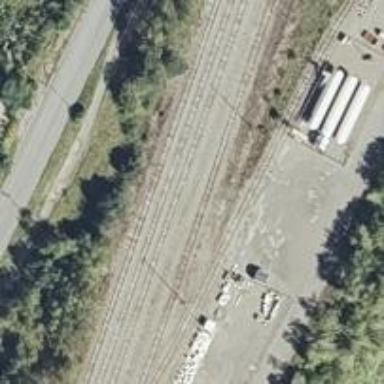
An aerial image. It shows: Railway siding with rails.